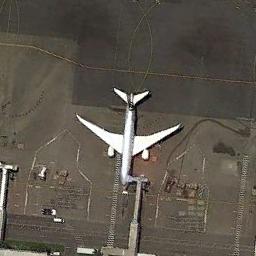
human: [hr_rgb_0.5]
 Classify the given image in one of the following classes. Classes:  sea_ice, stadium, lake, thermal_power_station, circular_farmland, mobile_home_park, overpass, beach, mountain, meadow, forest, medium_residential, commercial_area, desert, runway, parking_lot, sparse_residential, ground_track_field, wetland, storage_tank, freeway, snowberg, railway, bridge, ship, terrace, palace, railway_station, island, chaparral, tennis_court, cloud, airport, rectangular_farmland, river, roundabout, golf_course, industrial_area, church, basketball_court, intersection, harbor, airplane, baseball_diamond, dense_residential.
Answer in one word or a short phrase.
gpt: airplane